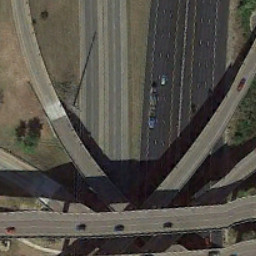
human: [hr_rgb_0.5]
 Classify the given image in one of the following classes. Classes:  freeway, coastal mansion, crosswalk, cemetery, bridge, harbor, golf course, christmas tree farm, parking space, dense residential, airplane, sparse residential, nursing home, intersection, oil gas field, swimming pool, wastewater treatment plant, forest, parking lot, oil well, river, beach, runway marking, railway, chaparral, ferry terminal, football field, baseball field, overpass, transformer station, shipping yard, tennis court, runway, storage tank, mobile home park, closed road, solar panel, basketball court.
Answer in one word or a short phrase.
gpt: overpass